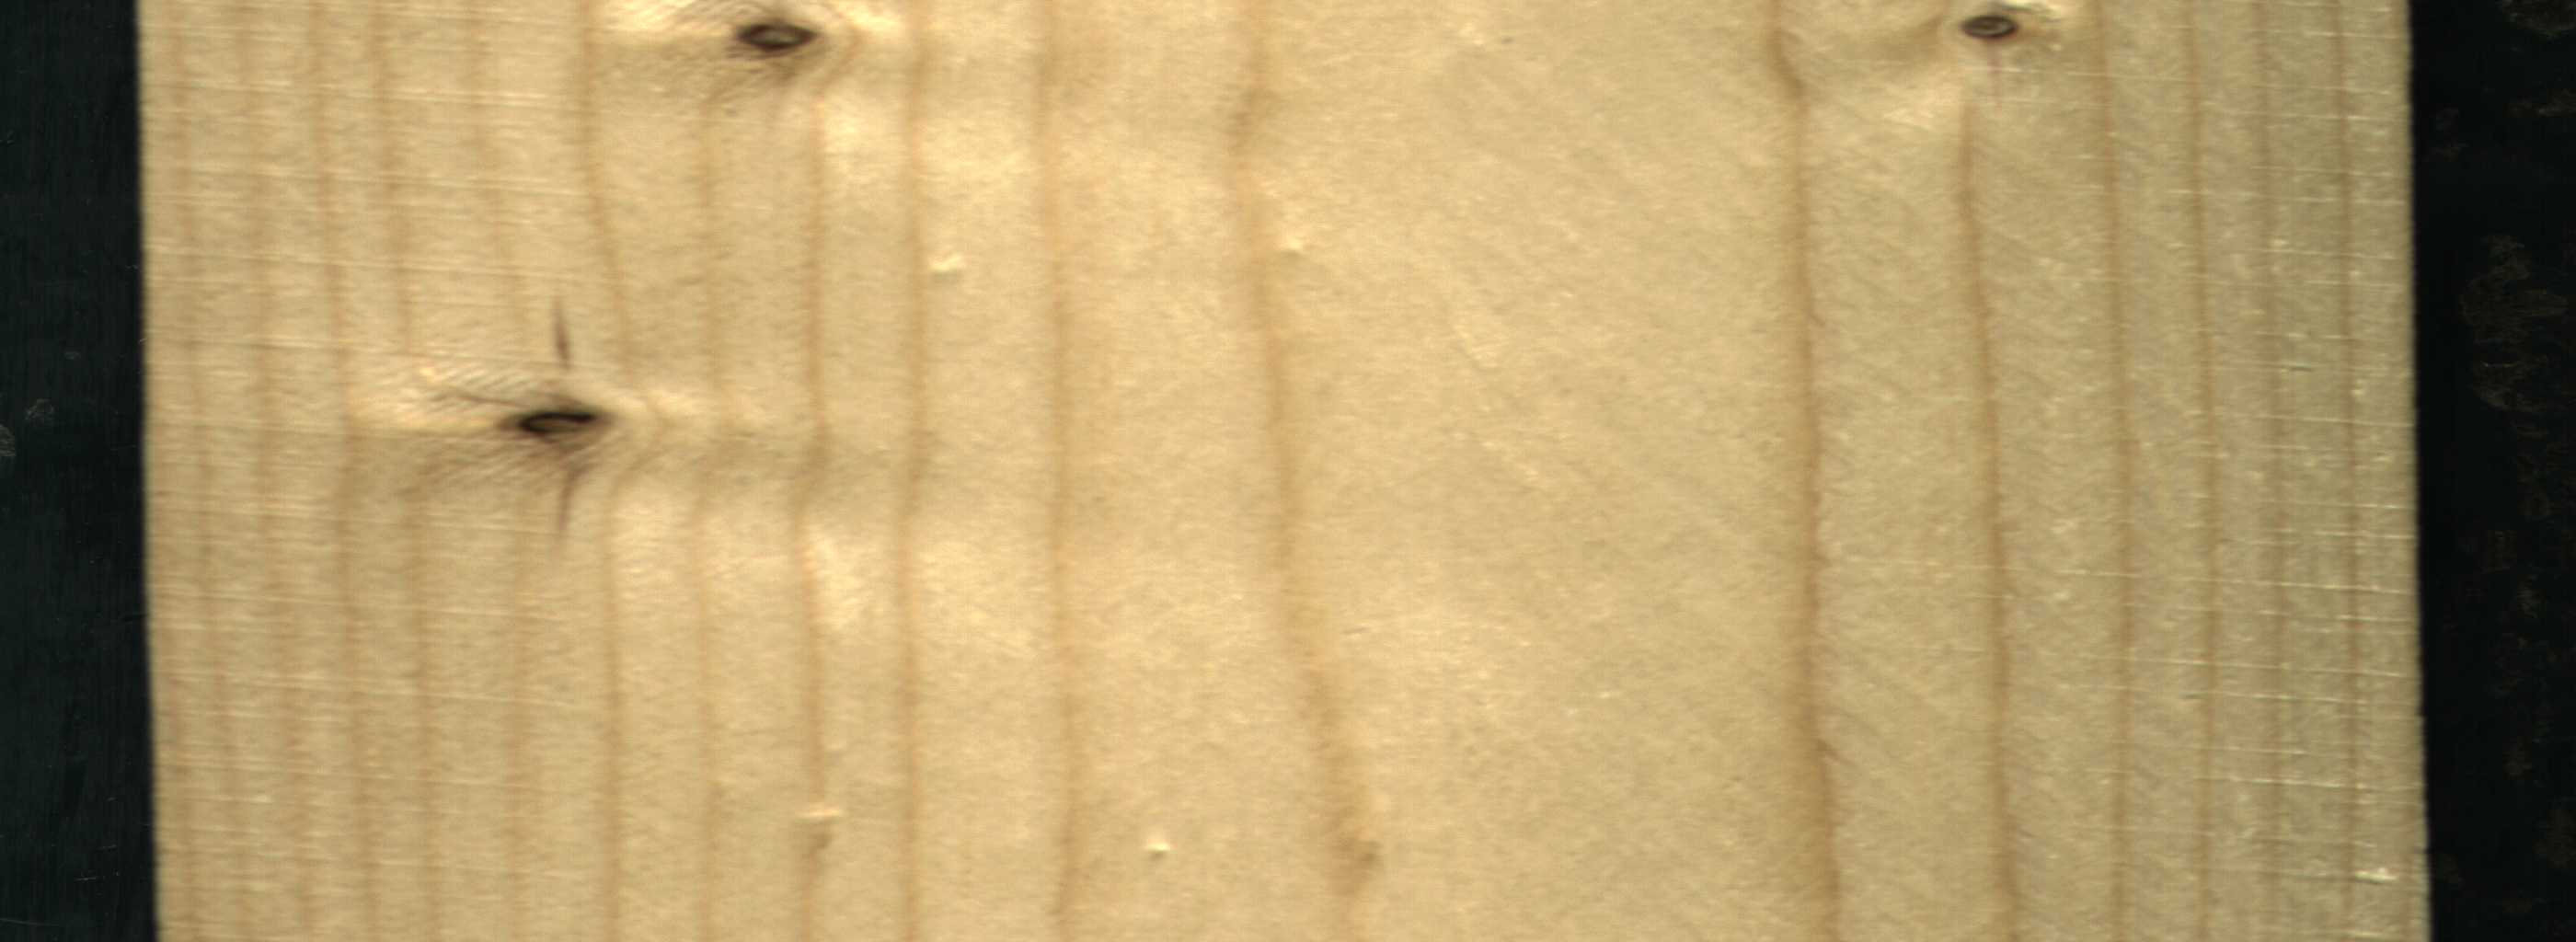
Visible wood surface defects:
Dead_Knot
Dead_Knot
Dead_Knot